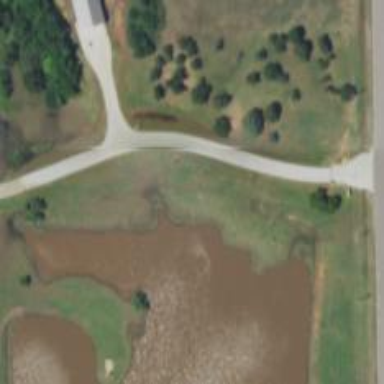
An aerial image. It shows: Driveway leading to service road.